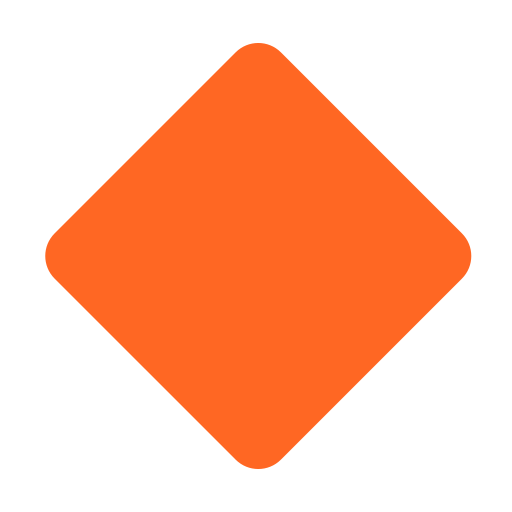
large orange diamond flat